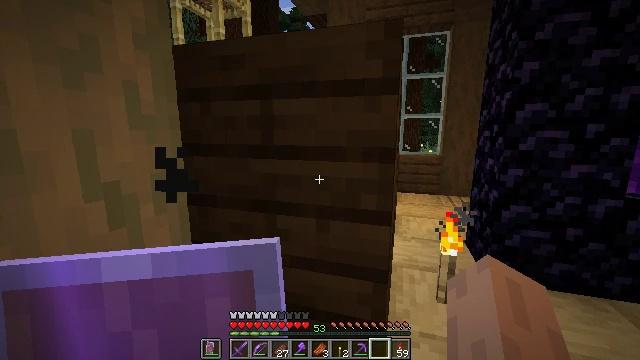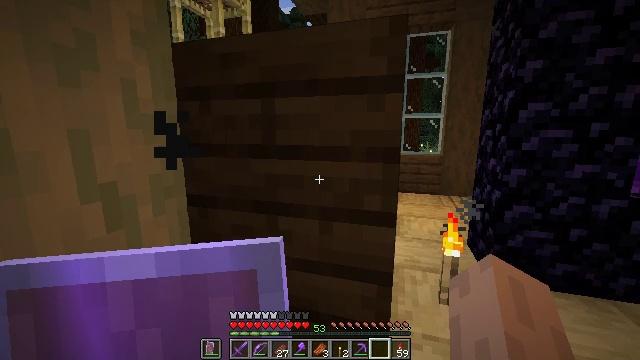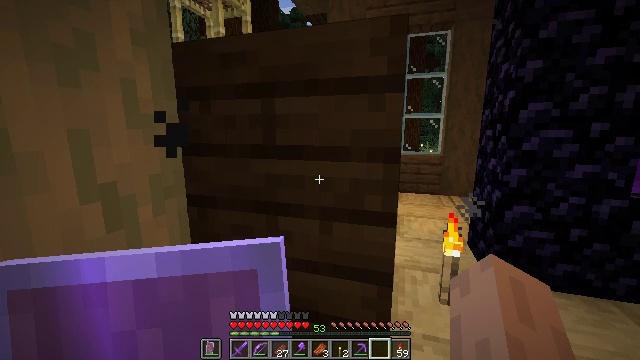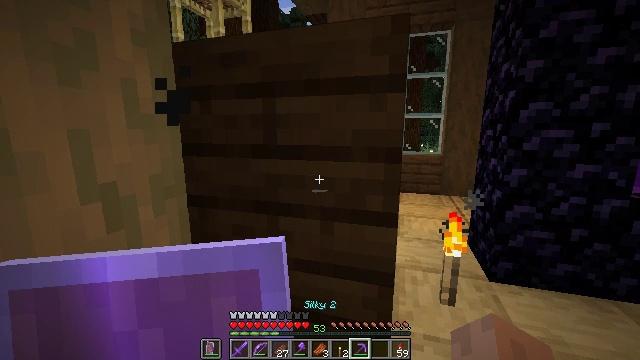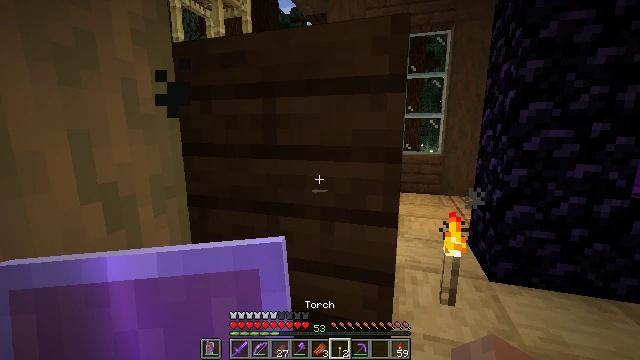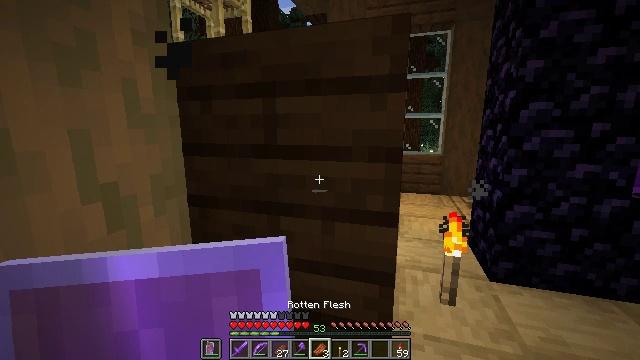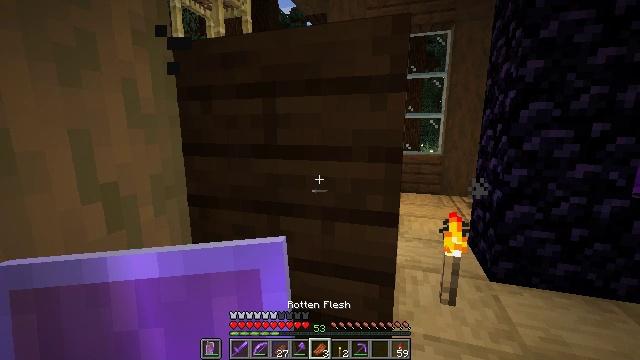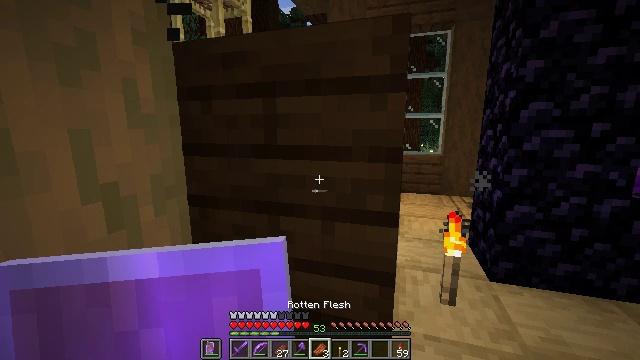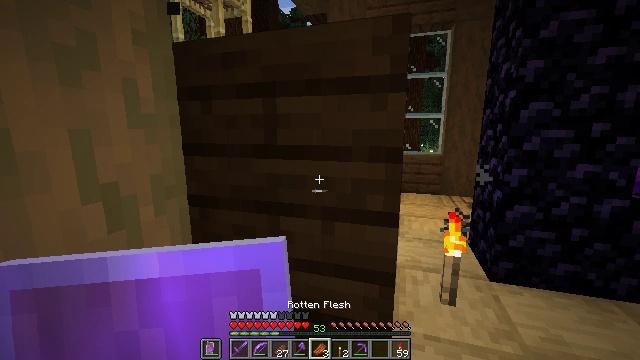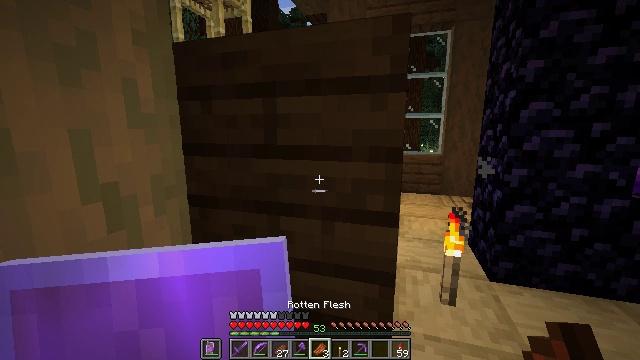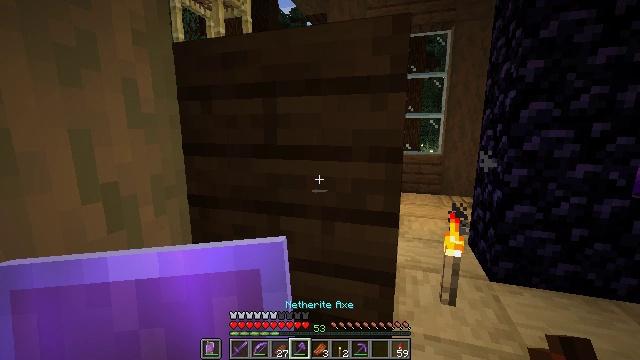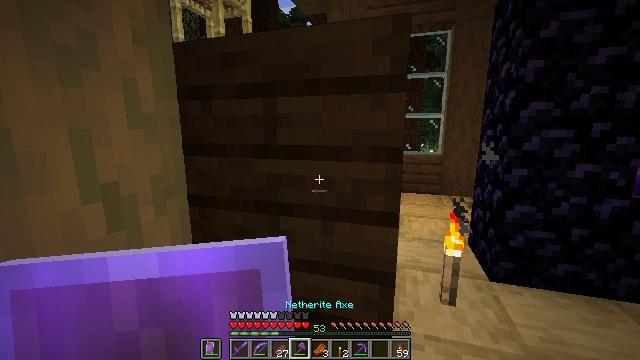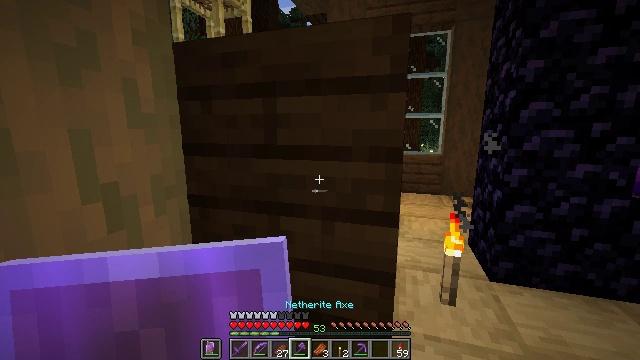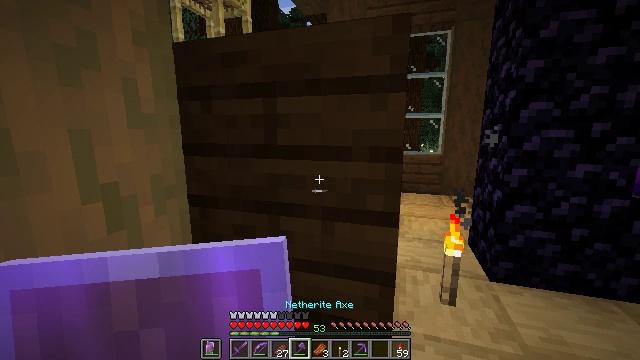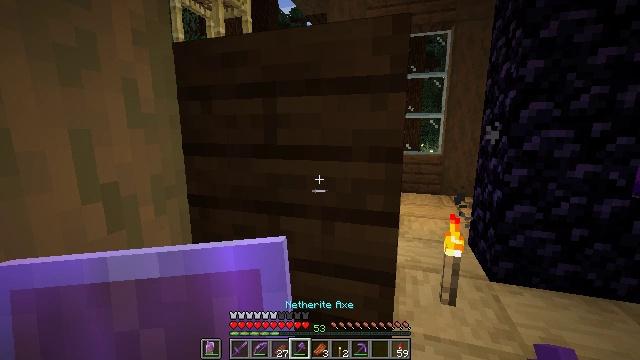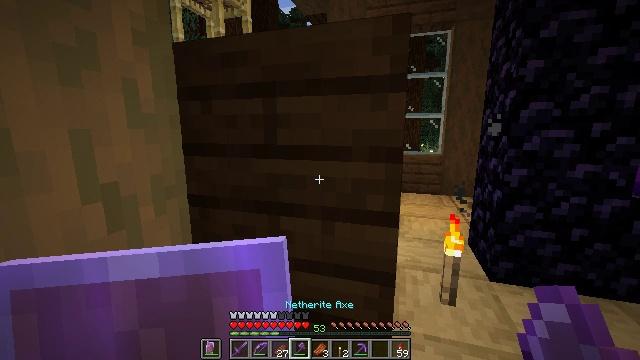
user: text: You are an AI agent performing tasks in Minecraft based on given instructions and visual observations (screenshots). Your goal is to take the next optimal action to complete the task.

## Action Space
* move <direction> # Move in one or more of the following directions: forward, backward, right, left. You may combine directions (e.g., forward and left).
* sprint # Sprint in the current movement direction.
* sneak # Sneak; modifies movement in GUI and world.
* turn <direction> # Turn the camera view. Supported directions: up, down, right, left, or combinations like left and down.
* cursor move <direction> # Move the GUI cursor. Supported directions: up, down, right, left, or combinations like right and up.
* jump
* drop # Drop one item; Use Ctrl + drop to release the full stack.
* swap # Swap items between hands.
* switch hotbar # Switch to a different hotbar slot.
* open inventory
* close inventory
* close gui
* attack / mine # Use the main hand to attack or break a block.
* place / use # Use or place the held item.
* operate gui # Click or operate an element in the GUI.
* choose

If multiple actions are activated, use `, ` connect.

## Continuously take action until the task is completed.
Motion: motion action
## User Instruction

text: Harvest the dark oak stairs for reuse.
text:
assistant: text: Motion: no_op
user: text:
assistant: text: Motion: no_op
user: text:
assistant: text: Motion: no_op
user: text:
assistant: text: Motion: no_op
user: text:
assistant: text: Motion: no_op
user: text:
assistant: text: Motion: no_op
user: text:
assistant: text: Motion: no_op
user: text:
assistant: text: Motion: no_op
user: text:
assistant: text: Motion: no_op
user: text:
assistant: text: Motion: no_op
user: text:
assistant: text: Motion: no_op
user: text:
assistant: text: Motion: no_op
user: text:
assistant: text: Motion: no_op
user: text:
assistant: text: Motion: no_op
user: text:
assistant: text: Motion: no_op
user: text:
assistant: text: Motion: no_op
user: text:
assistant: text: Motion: no_op
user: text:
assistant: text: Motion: attack / mine
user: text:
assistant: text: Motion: attack / mine
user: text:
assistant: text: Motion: attack / mine
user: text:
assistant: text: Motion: attack / mine
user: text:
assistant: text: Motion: turn right and down, attack / mine
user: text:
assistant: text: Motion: turn down, attack / mine
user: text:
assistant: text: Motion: turn down, attack / mine
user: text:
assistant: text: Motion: turn down, attack / mine
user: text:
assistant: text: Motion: turn down, attack / mine
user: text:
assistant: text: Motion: attack / mine
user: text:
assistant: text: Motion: attack / mine
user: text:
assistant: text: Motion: attack / mine
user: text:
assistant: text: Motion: attack / mine